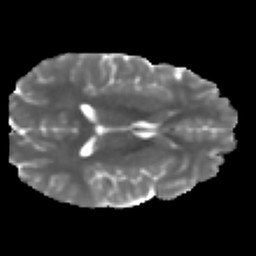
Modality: MD
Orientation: axial
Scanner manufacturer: ge
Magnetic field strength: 3 T
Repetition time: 7.98 s
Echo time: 0.0701 s